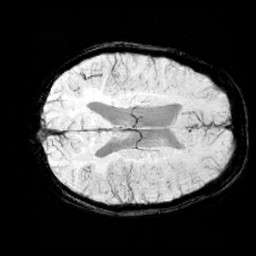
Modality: minIP
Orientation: axial
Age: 11
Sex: male
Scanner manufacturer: siemens
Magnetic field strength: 3 T
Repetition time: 0.027 s
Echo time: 0.02 s